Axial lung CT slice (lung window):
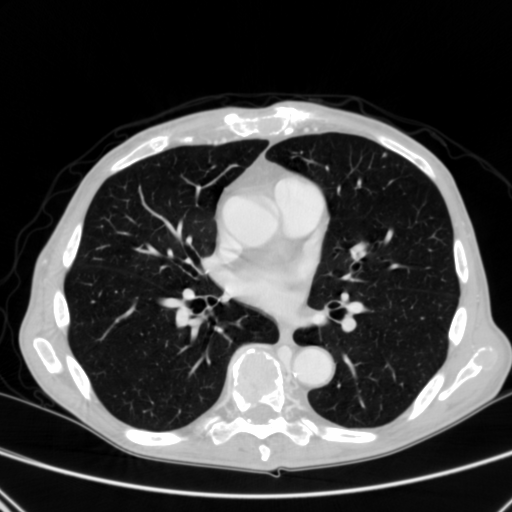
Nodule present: yes
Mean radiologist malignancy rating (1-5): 2.5